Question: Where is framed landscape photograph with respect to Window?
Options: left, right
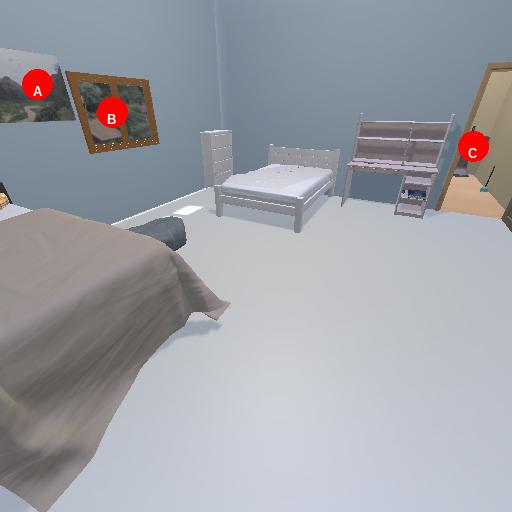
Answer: left